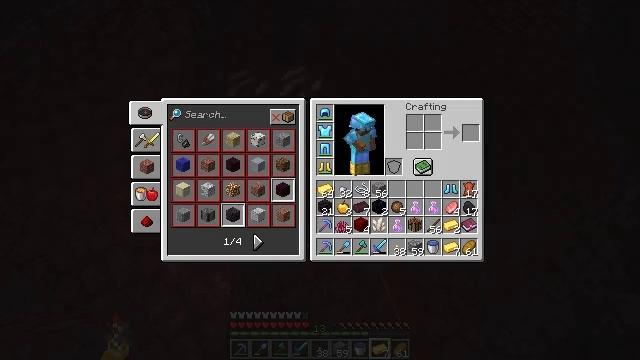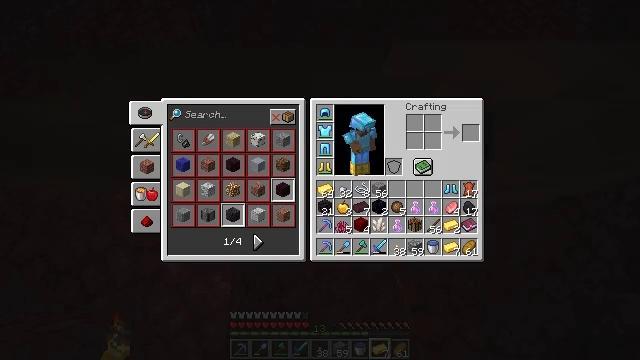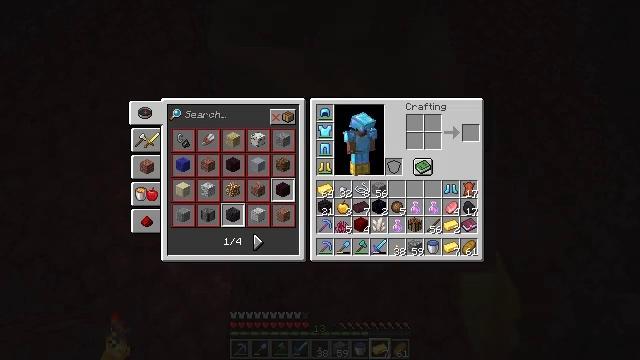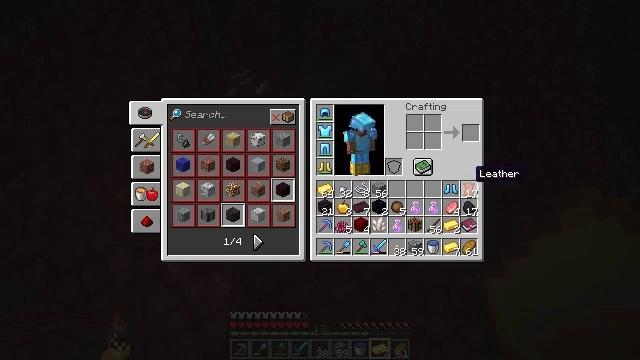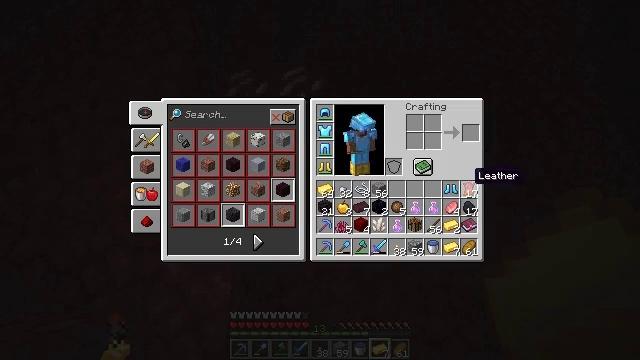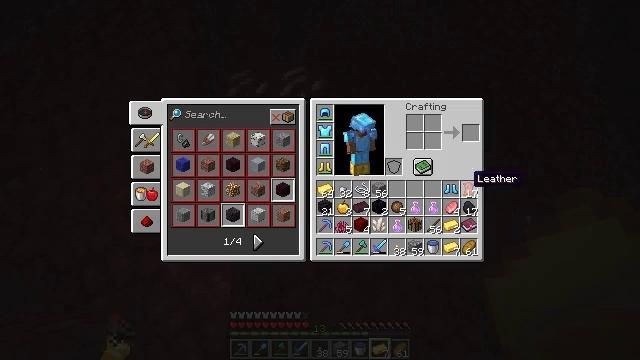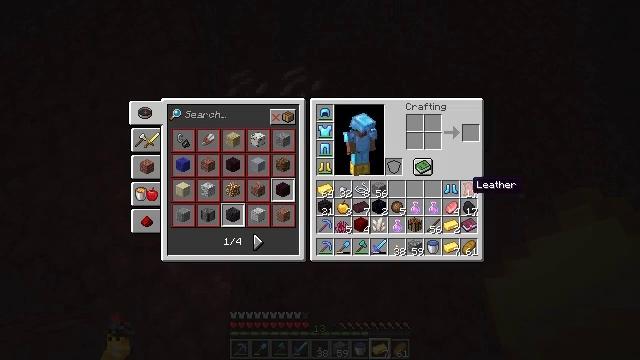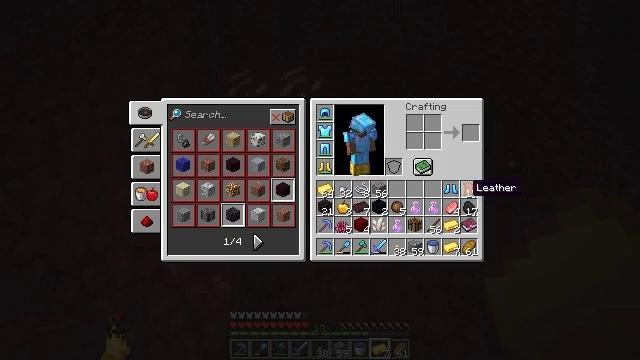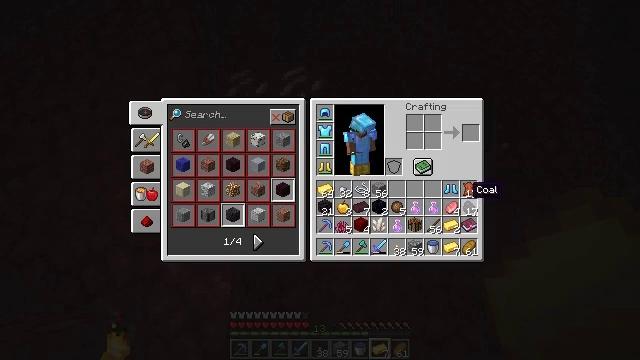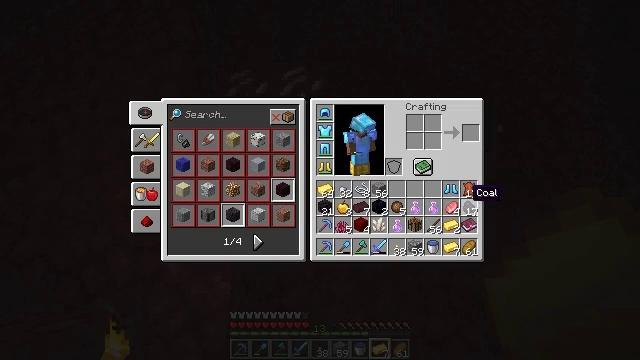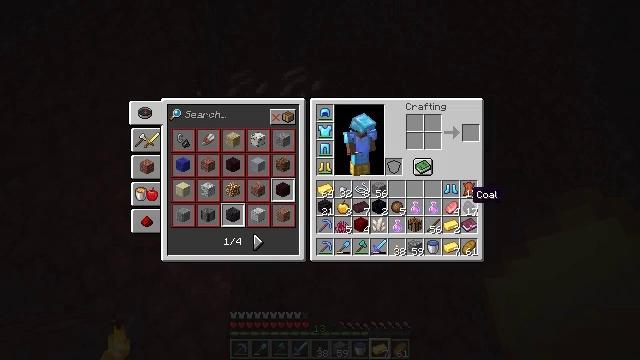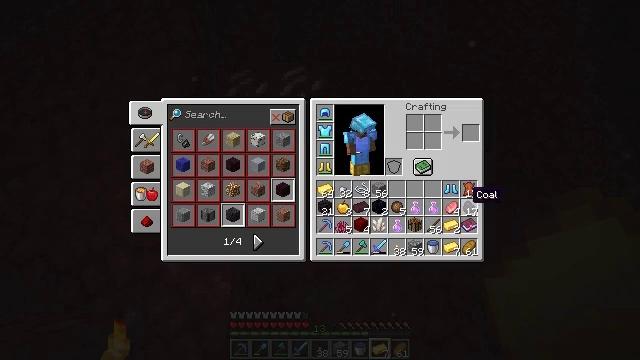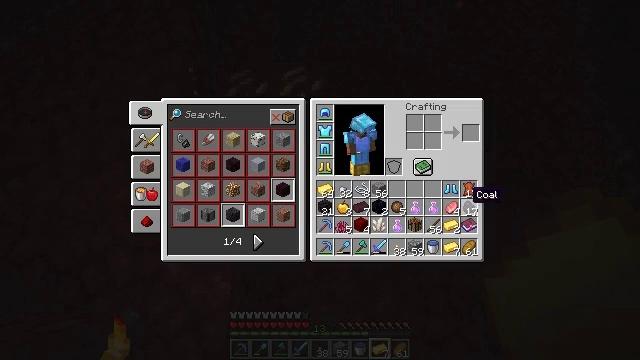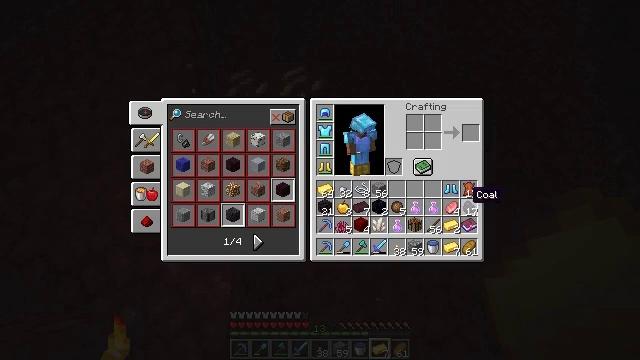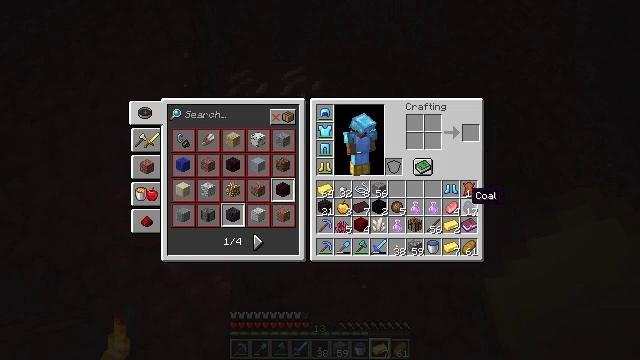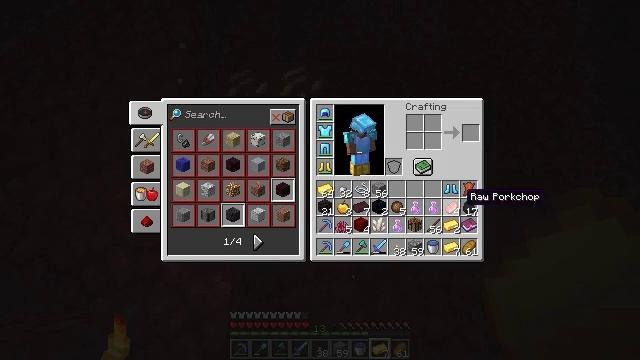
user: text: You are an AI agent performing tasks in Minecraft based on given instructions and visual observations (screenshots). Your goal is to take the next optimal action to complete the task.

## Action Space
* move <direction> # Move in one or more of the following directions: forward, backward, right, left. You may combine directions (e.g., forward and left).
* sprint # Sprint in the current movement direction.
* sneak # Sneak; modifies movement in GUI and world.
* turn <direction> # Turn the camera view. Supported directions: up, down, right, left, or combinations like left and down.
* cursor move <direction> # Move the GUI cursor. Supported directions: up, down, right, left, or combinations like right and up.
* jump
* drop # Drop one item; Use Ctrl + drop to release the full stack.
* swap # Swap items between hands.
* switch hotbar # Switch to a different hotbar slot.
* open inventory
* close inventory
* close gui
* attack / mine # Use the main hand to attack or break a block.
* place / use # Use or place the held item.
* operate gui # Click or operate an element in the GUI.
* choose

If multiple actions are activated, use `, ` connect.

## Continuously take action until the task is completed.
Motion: motion action
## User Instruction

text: Drop a nether wart block.
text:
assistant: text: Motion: open gui
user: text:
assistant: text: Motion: no_op
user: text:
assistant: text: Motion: no_op
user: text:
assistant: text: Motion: no_op
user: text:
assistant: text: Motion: no_op
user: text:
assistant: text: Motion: no_op
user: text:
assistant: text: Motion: no_op
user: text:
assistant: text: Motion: no_op
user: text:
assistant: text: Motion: no_op
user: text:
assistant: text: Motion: no_op
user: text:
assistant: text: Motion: no_op
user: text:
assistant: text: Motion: no_op
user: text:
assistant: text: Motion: no_op
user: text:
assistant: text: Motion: no_op
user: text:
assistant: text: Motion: no_op
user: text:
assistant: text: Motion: no_op
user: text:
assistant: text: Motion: no_op
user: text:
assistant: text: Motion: no_op
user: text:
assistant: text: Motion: no_op
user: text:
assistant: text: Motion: no_op
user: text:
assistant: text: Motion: no_op
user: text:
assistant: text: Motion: no_op
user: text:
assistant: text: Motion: no_op
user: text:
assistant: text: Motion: no_op
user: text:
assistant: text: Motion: no_op
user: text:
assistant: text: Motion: no_op
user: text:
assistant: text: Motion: no_op
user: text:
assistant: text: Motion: no_op
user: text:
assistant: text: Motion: no_op
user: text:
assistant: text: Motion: no_op